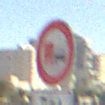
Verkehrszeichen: UeberholverbotKraftfahrzeuge
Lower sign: SonstigeBeschraenkungen4
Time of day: MorningAfternoon
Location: Outdoor (Suburban)
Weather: PartlyCloudy
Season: NotSpecified
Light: Natural